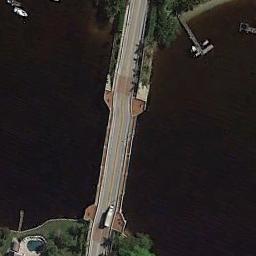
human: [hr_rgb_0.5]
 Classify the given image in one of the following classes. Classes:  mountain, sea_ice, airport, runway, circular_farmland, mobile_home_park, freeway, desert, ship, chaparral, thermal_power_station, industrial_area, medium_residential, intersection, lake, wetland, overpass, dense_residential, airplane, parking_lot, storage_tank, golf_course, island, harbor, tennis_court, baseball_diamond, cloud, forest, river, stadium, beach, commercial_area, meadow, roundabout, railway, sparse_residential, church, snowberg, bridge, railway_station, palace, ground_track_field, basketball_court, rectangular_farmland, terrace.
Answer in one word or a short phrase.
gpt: bridge